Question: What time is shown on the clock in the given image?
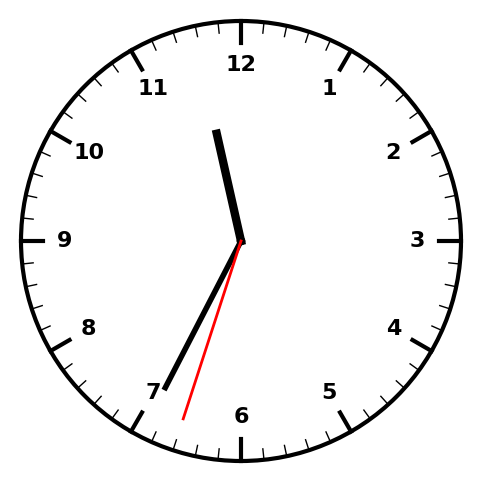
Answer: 11:34:33